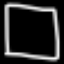
Label: square